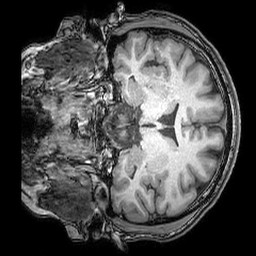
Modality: T1w
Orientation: coronal
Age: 23
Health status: ill
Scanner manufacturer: philips
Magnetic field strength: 3 T
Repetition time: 0.007 s
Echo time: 0.003501 s